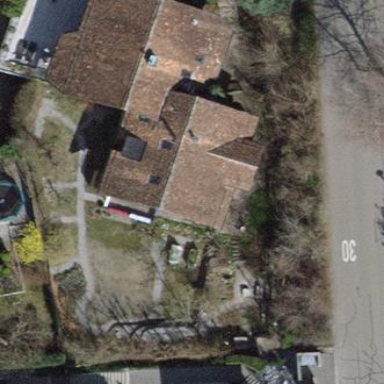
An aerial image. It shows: Simple and straightforward house.